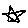
Label: star